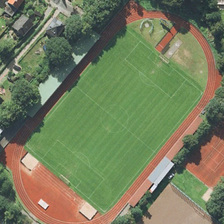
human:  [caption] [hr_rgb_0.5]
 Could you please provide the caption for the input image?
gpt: the playground is surrounded by lush trees and houses .

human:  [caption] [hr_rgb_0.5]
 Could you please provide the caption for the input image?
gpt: many green trees and several buildings are around a playground with a football field in it .

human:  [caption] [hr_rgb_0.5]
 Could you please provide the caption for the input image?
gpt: the playground consists of a red track and a green football field .

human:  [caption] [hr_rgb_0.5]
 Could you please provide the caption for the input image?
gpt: many green trees and several buildings are around a playground with a football field in it .

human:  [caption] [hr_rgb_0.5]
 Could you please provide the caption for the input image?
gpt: the playground consists of a red track and a green football field .